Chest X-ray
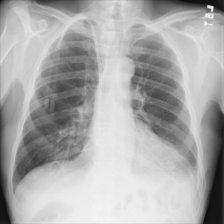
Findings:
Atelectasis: negative
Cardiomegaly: negative
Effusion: negative
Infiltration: negative
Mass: negative
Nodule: negative
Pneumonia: negative
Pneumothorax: negative
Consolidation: negative
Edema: negative
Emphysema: negative
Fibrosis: negative
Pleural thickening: negative
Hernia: negative